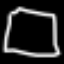
Label: square